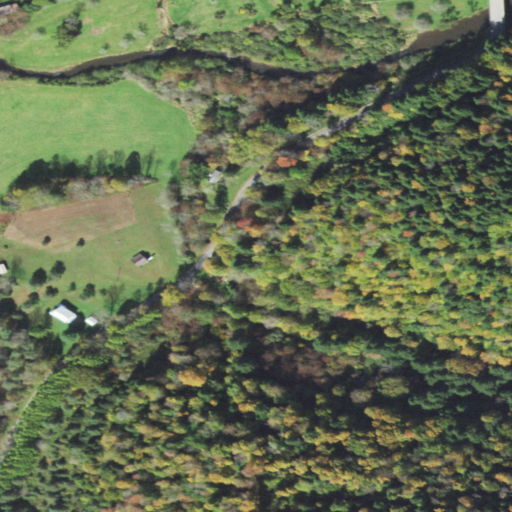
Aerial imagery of valley in Pennsylvania named Schoolhouse Hollow containing mixed forest, pasture, open development, deciduous forest, evergreen forest, woody wetlands, herbaceous wetlands, and low intensity development